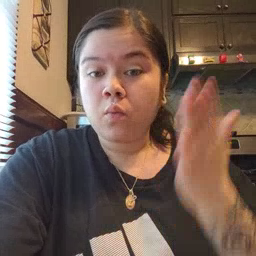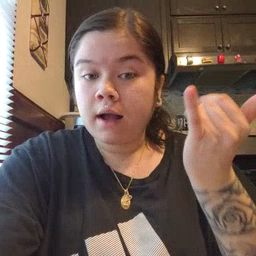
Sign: why